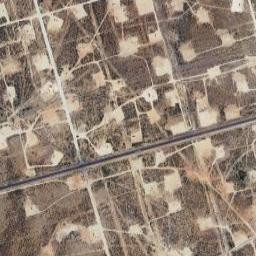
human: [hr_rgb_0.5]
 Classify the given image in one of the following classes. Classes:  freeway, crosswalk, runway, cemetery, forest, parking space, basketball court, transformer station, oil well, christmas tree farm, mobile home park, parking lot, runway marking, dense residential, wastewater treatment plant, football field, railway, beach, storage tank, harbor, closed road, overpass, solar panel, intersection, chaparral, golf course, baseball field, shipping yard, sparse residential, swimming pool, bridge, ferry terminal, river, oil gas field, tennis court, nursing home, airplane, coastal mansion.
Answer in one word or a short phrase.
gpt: oil gas field